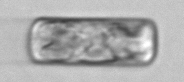
Label: Guinardia_delicatula